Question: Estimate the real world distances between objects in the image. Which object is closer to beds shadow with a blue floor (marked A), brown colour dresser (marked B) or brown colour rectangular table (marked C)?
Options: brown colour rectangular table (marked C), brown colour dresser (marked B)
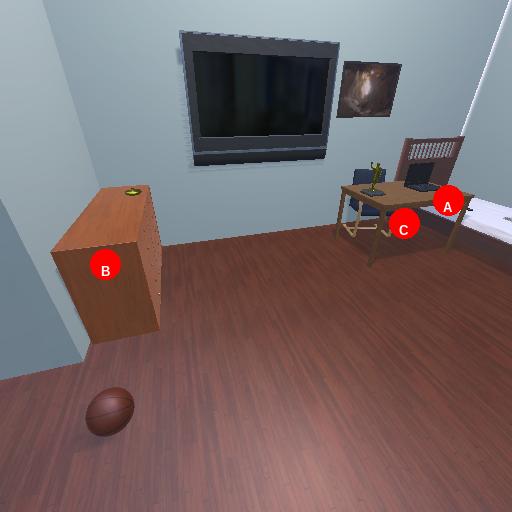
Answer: brown colour rectangular table (marked C)